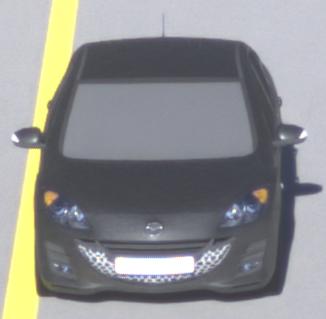
Make: Mazda
Model: 3 1.6
Detailed model: 3 (BL)
Model produced from: 2009/05
Model produced until: 2010/12
Doors: 5
Color: gray
Road condition: dry road
Daytime: sunrise or sunset
Contrast: medium contrast